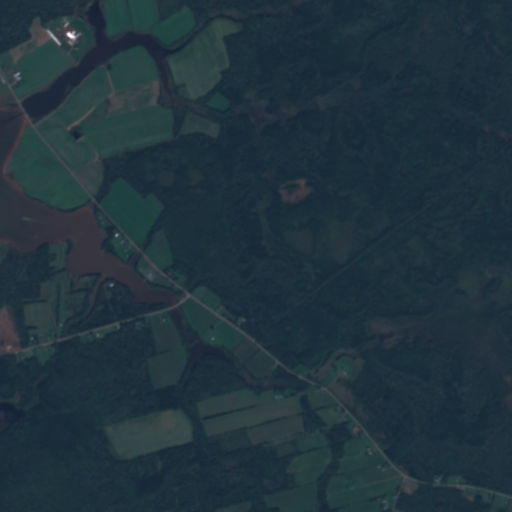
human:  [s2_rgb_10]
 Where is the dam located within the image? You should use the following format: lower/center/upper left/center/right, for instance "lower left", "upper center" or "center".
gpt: The dam is located in the lower center of the image.
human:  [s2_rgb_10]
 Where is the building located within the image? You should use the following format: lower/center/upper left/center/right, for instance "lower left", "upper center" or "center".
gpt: There is no building in the image.